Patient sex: F
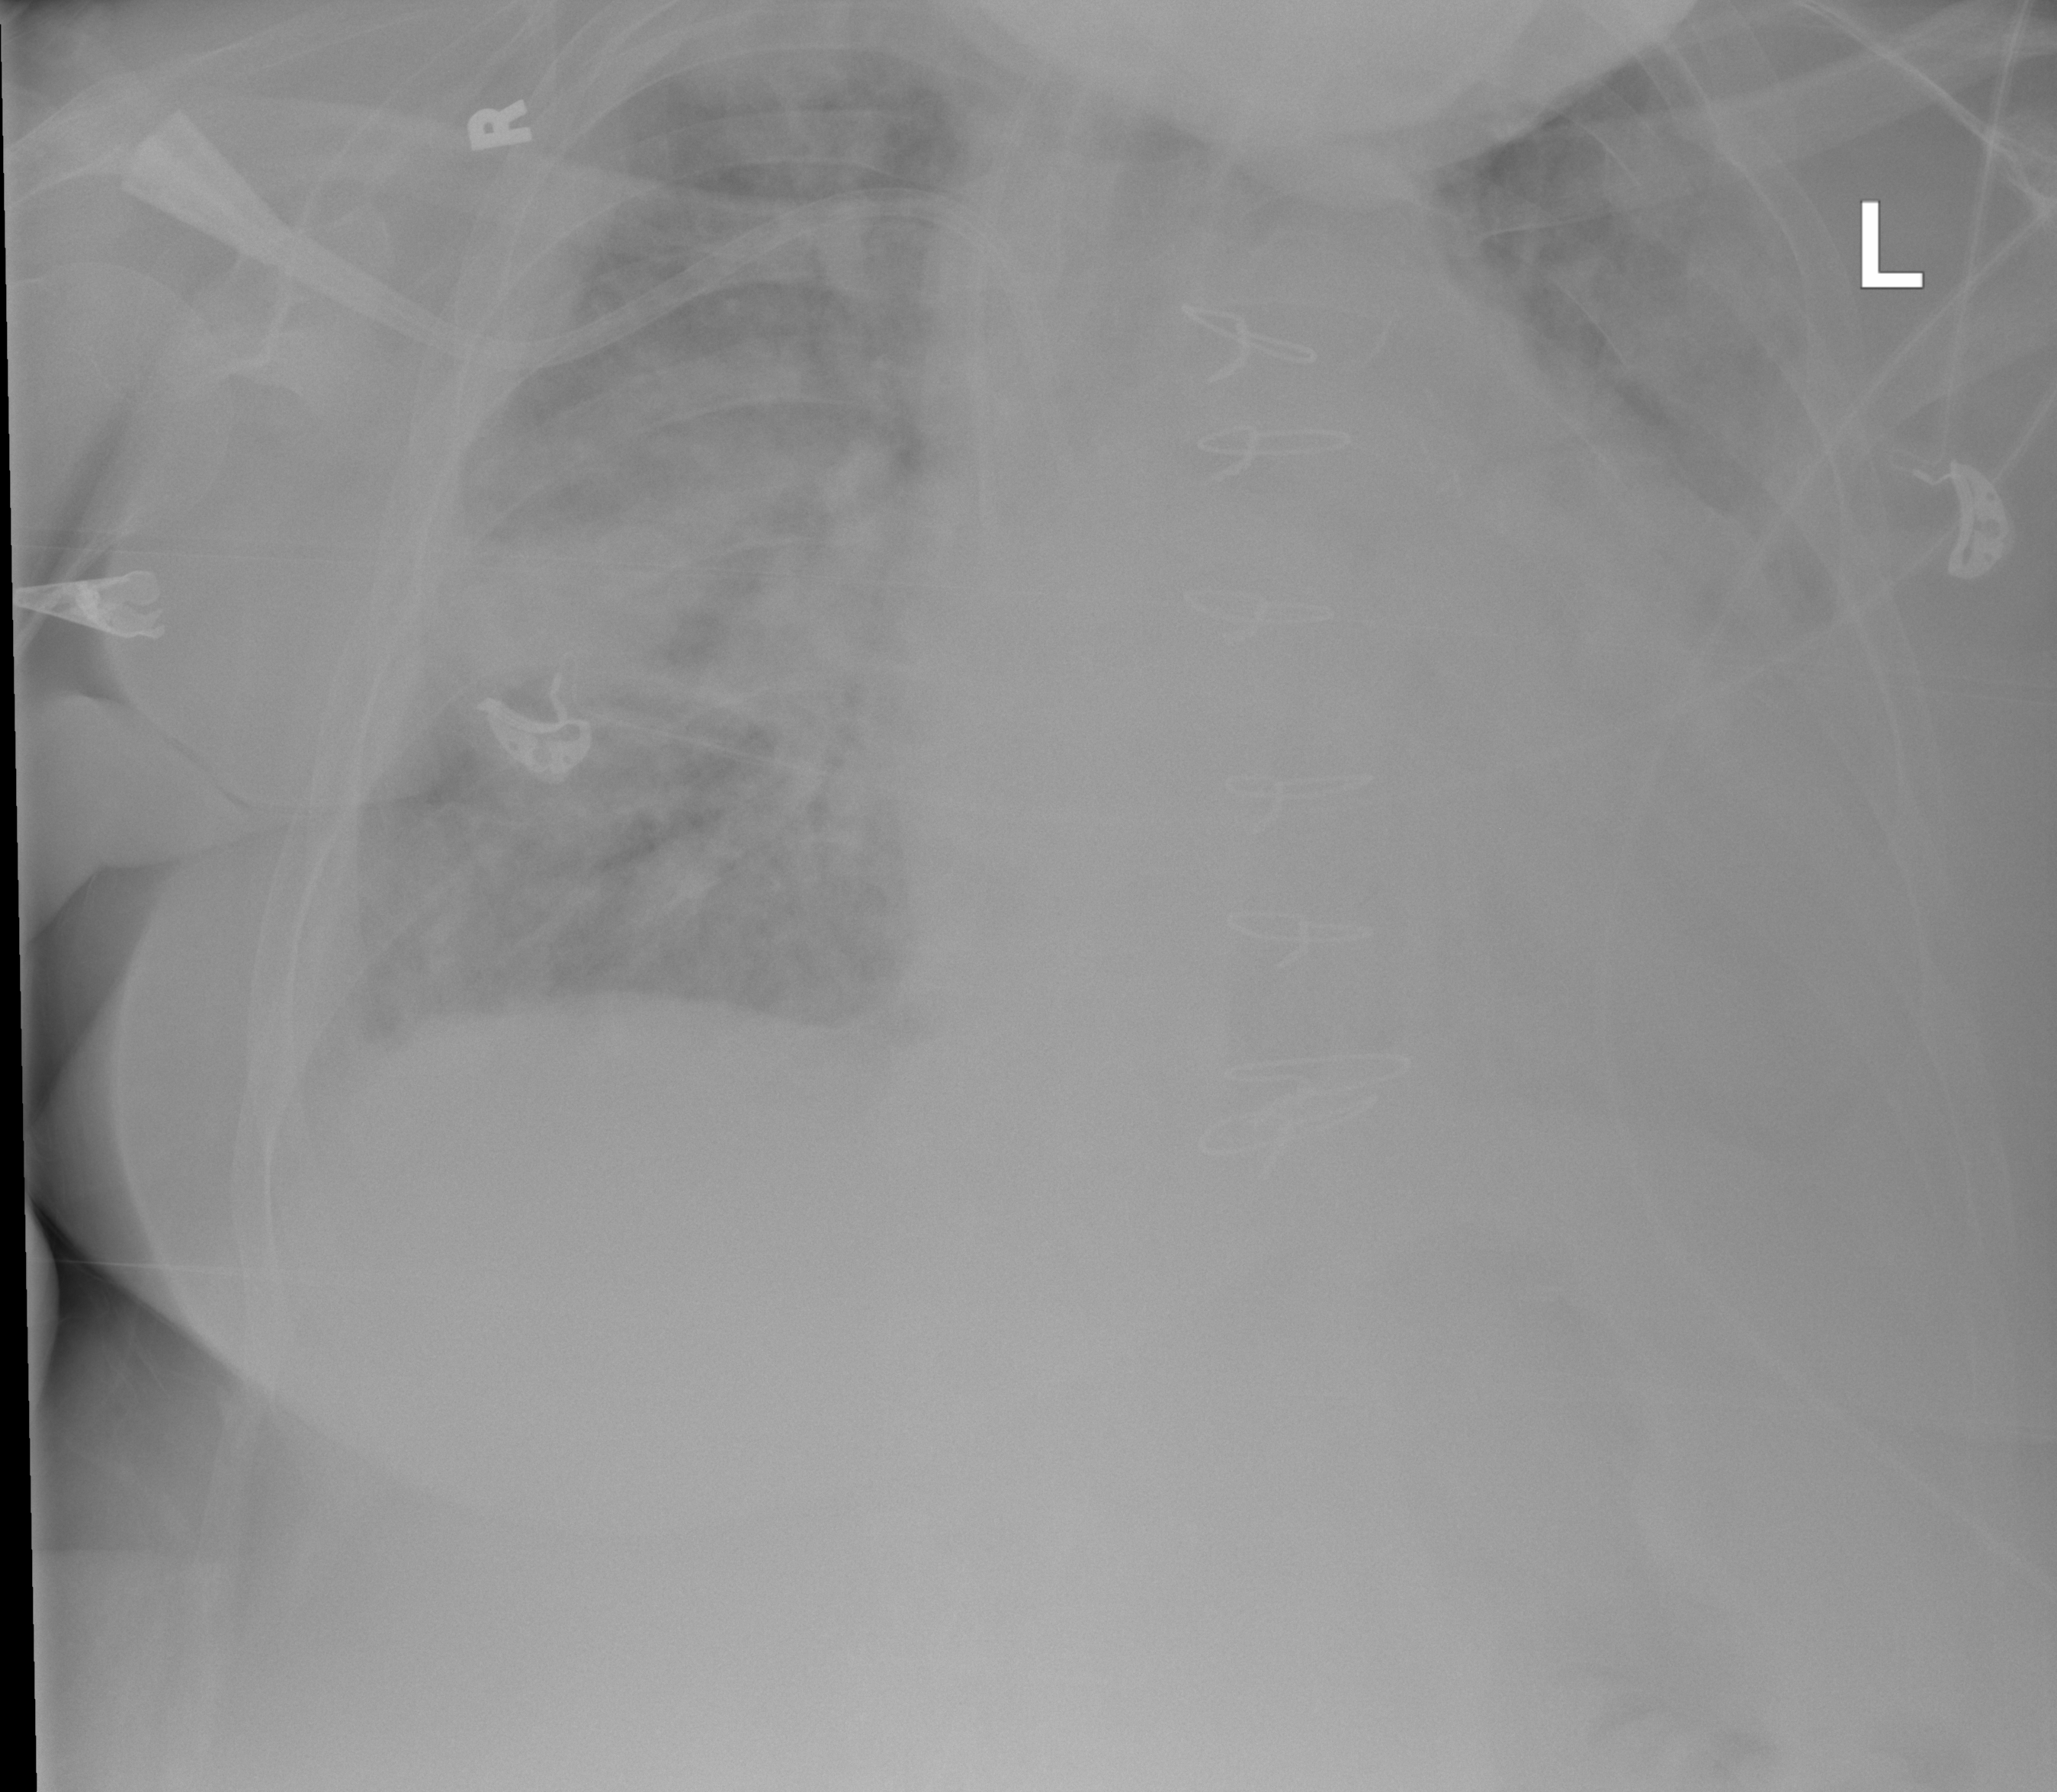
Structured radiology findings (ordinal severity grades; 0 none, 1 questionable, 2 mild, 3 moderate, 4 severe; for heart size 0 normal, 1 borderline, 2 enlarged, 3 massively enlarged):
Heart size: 3
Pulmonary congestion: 3
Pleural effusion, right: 2
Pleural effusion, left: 3
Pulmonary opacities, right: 3
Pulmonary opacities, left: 3
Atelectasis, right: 3
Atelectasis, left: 2